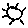
Label: sun